Interaction volume radius: 10 \u00c5
Interaction volume height: 10 \u00c5
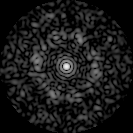
Disorder parameter: 0.8001